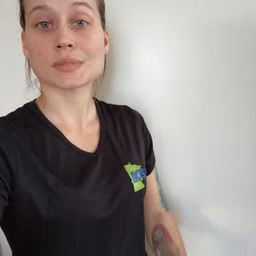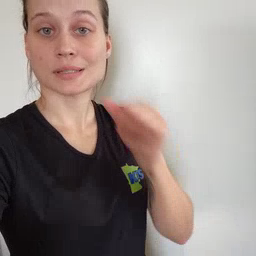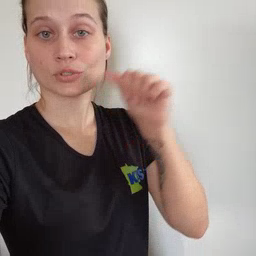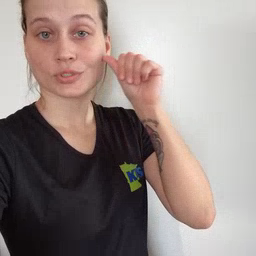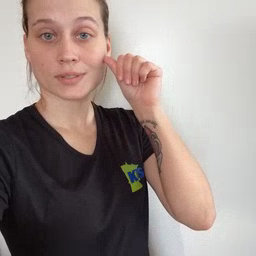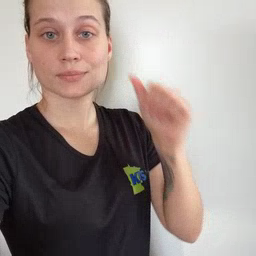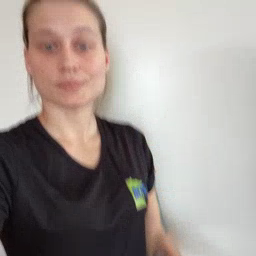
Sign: yesterday